Field crop: maize
Growth stage: 2
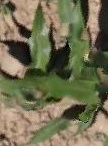
Species: maize